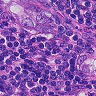
Metastatic tissue present: yes